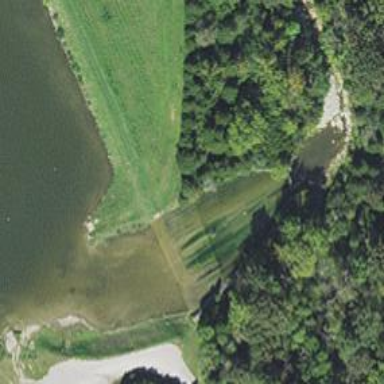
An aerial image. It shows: Dam along waterway.